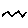
Label: zigzag